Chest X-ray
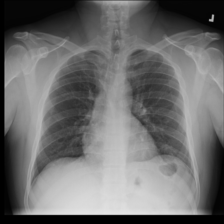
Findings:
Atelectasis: negative
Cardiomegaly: negative
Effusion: negative
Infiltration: negative
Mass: negative
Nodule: negative
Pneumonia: negative
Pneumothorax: negative
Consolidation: negative
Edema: negative
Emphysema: negative
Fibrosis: negative
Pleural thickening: negative
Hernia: negative